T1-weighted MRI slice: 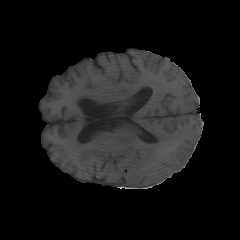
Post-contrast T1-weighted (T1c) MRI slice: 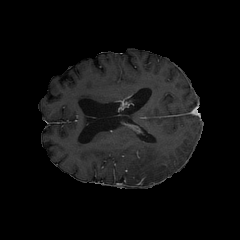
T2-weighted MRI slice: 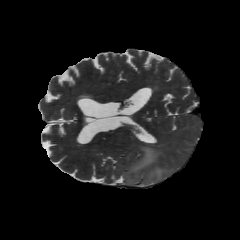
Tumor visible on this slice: yes